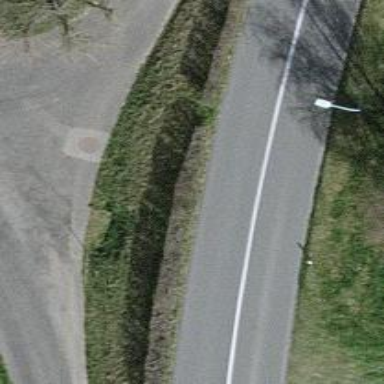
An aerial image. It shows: Embankment created as man-made structure.